Field crop: maize
Growth stage: 2
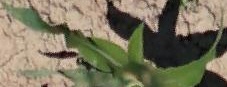
Species: maize